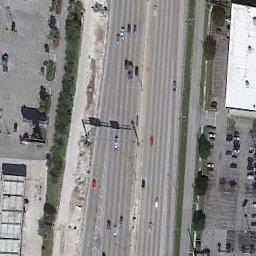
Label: freeway